Question: I am using Shiny together with RMarkdown to produce an interactive document, as described <URL>.
Using the following code, I managed to plot an interactive map
'''
'''{r, echo=FALSE, warning=FALSE, message=FALSE}
g2g14 <- readOGR("input//geodata", "g2g14") # no projection needs to be specified
old_geodata <- g2g14@data
inputPanel(
selectInput("map.party", label = "Partei", choices = unique(long_data$Partei), selected = "FDP"),
selectInput("map.year", label = "Wahljahr", choices = unique(format.Date(long_data$Jahr, "%Y")), selected = "1971")
)
renderPlot({
partydata <- long_data %>%
filter(Partei == input$map.party & Jahr == as.Date(input$map.year, "%Y"))
g2g14@data <- old_geodata
g2g14@data <- merge(g2g14@data, partydata, by.x = "GMDNR",by.y ="BFSNr")
cols <- brewer.pal(5, "Purples")
brks <- seq(0,100,20)
colsForMap <- cols[findInterval(g2g14@data$Staerke, vec = brks[1:5])]
plot(g2g14, col = colsForMap, border = "white")
legend("topleft", legend = levels(cut(g2g14@data$Staerke, brks)), fill = cols, border = "white", title = "Parteistarke in %")
})
'''
The problem: The map is nicely scaled when running the code from the console, but in the interactive document, the plot is too small:

This probably results from the limited height of the plotting region.
I've already tried setting a really large 'fig.height = 20' in the chunk options, but with no outcome.
What to do?
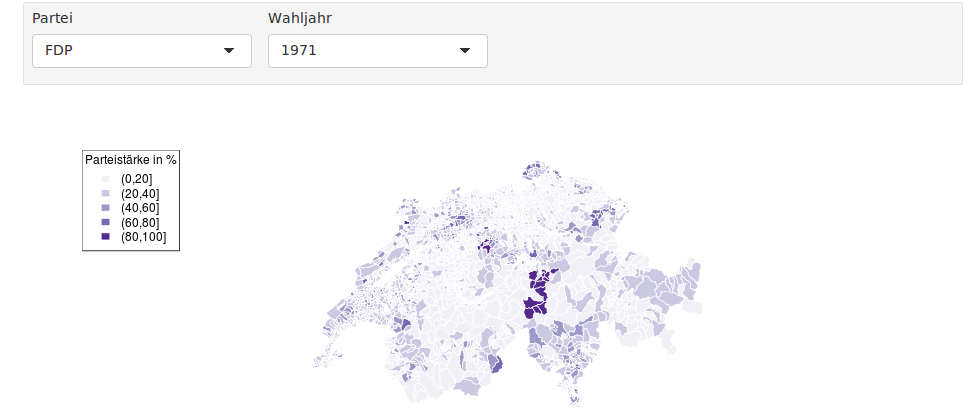
Answer: You can just add 'width' and 'height' options in 'renderPlot'. Type '?renderPlot' for more information.
In your case,
'''
renderPlot({
partydata <- long_data %>%
filter(Partei == input$map.party & Jahr == as.Date(input$map.year, "%Y"))
g2g14@data <- old_geodata
g2g14@data <- merge(g2g14@data, partydata, by.x = "GMDNR",by.y ="BFSNr")
cols <- brewer.pal(5, "Purples")
brks <- seq(0,100,20)
colsForMap <- cols[findInterval(g2g14@data$Staerke, vec = brks[1:5])]
plot(g2g14, col = colsForMap, border = "white")
legend("topleft", legend = levels(cut(g2g14@data$Staerke, brks)), fill = cols, border = "white", title = "Parteistarke in %")
}, width = 1200, height = 900) ## <--- add outside the curly braces
'''